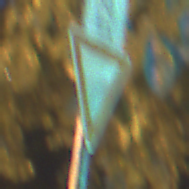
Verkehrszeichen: VorfahrtGewaehren
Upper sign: RichtungsangabeDurchPfeile9
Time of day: Night
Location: Outdoor (Urban)
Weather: PartlyCloudy
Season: NotSpecified
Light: Artificial